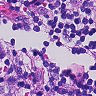
Metastatic tissue present: yes